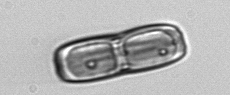
Label: Ephemera